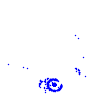
Particle: electron